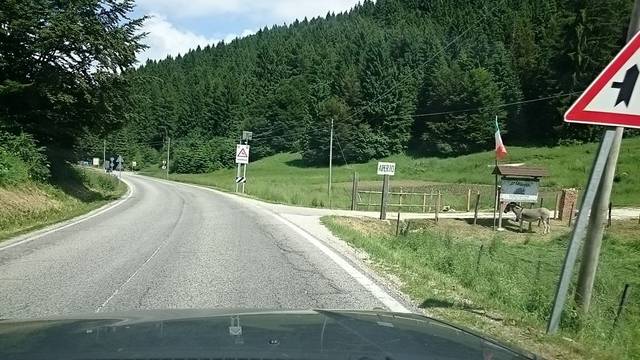
Region: Italy
Coordinates: 45.834, 11.583